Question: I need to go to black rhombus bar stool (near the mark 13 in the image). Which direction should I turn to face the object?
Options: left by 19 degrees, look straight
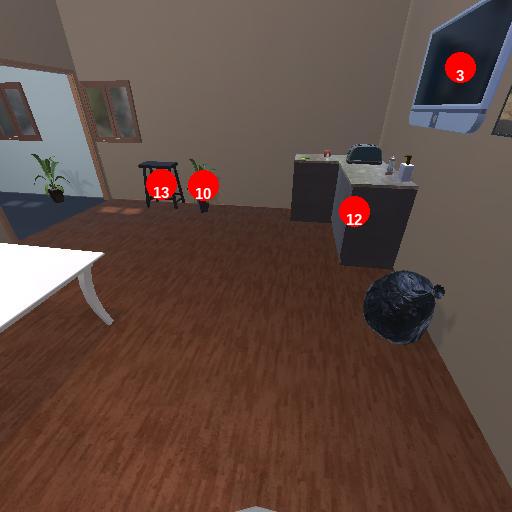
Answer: left by 19 degrees